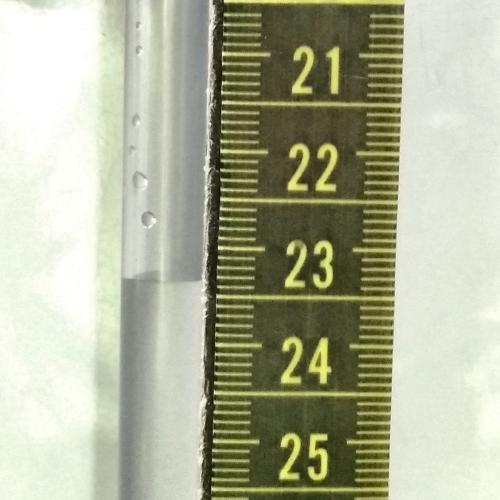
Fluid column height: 23.4 cm